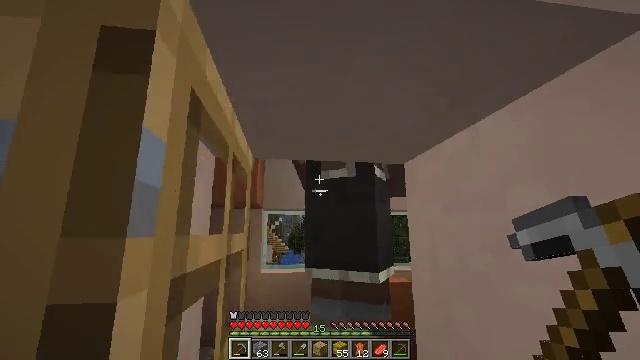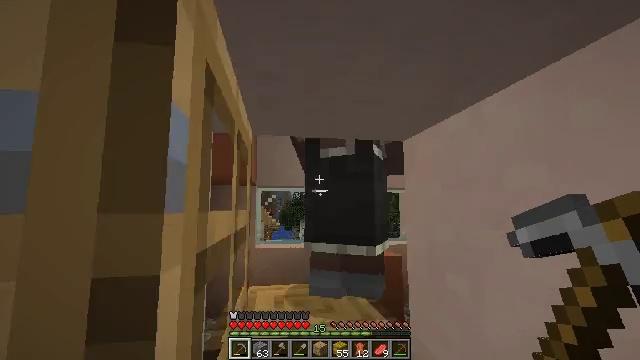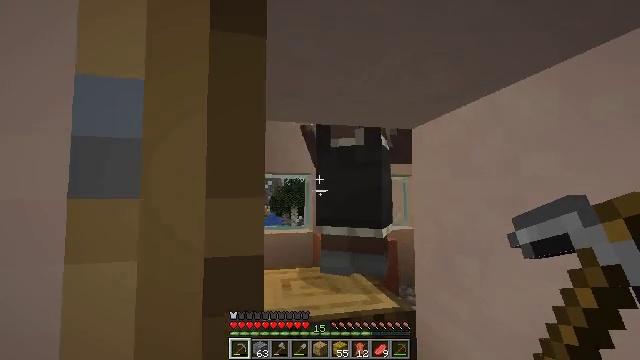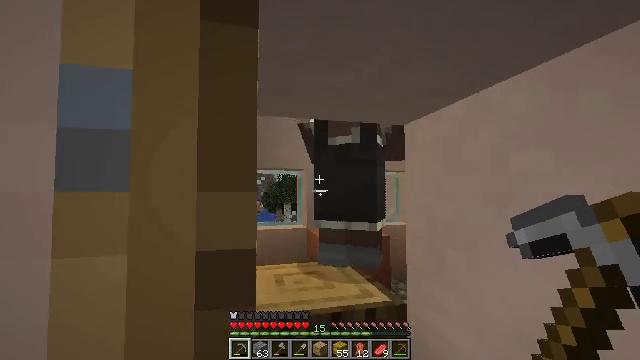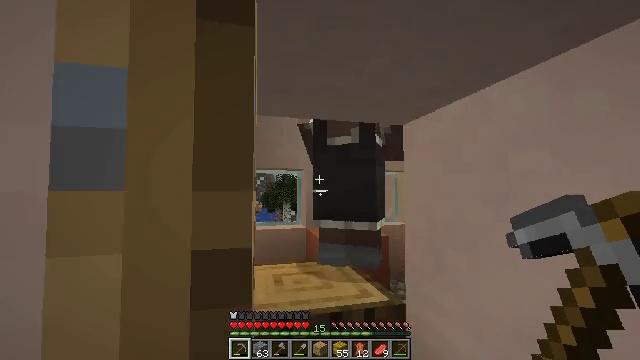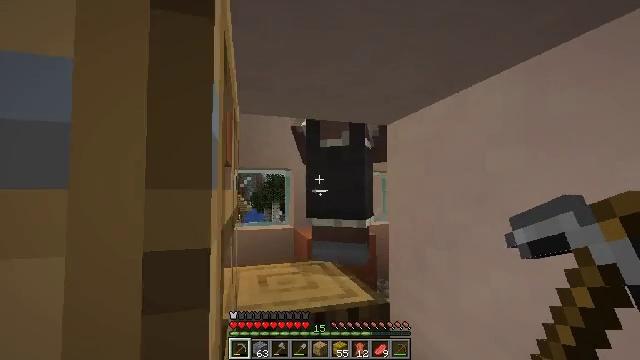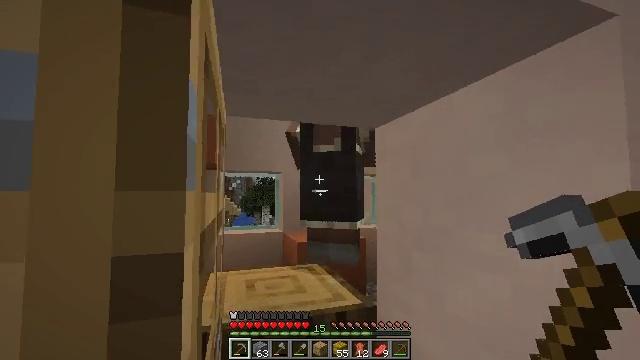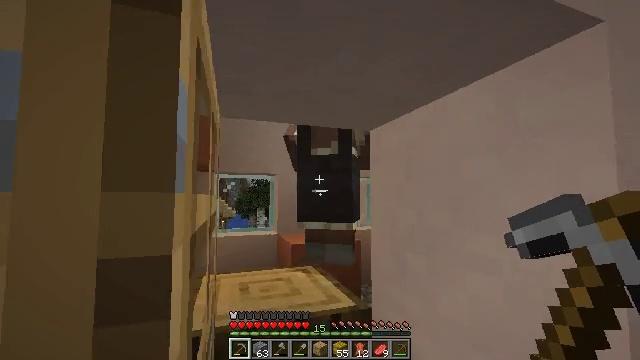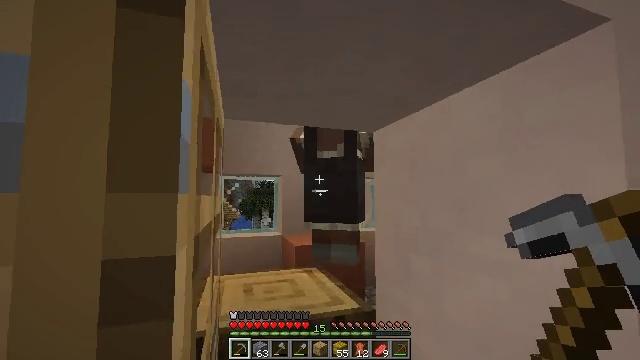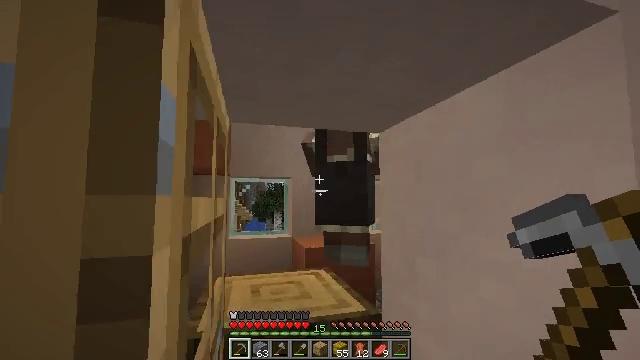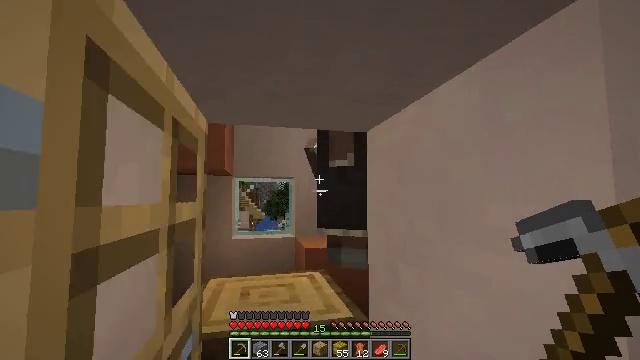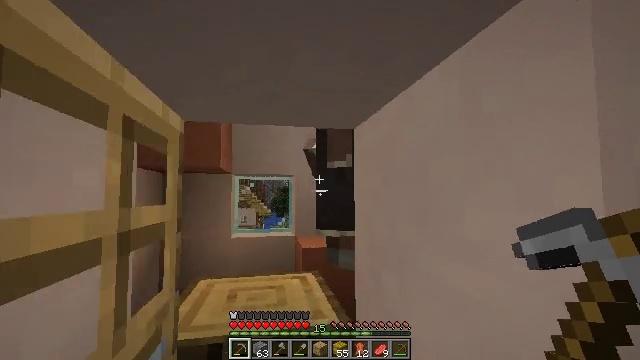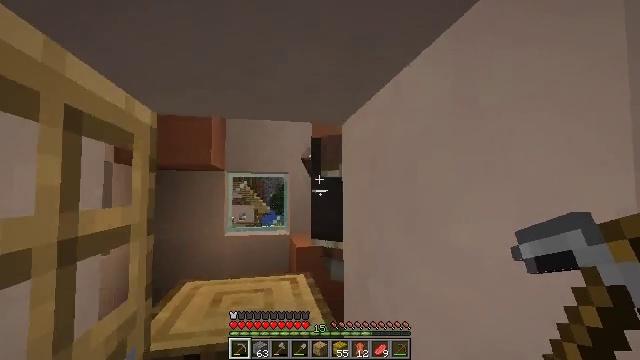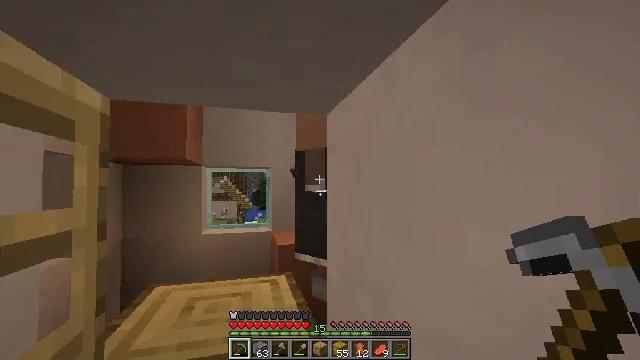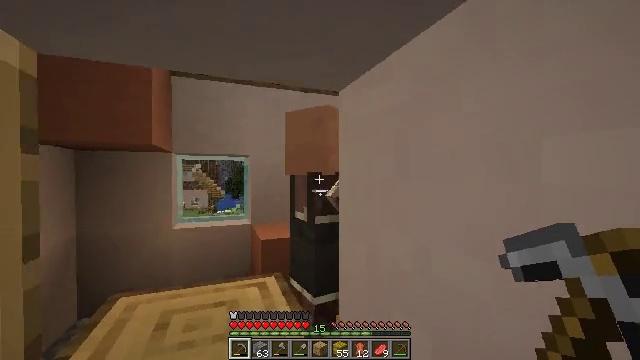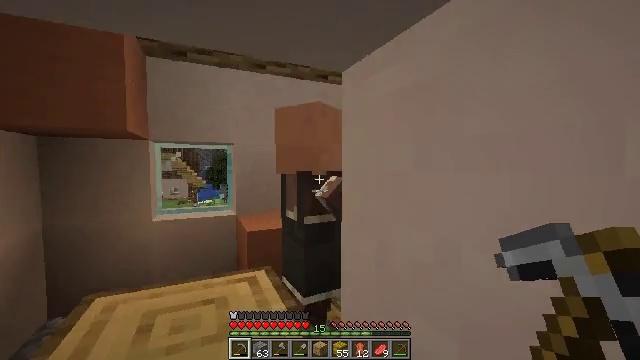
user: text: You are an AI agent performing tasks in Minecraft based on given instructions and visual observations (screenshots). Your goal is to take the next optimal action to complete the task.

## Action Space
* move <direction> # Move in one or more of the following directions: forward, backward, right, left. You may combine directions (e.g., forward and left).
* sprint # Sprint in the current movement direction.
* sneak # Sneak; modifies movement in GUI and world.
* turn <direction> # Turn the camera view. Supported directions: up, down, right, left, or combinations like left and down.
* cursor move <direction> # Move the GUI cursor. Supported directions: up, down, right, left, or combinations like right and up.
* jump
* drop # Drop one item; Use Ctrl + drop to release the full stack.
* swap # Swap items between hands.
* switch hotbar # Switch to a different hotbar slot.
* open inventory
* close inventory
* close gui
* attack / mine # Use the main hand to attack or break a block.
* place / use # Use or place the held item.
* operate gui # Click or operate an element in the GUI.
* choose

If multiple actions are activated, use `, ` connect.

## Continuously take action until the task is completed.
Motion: motion action
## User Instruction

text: Use black terracotta to craft black glazed terracotta.
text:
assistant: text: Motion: move forward and move left, turn right and down
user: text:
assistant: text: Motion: move forward, turn right and down
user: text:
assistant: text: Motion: move forward, turn right
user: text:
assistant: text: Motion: move forward
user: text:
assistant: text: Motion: turn right
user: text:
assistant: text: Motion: turn right
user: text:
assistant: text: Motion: turn right
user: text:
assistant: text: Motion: no_op
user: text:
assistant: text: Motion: move right, turn left
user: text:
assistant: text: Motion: move forward and move right, turn left
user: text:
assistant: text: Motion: move forward and move right, turn left
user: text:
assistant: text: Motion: move forward and move right
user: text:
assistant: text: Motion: move forward and move left, turn right and down
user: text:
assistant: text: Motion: move forward and move left, turn right and down
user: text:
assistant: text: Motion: move forward and move left, turn right and down
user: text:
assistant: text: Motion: move forward and move left, turn right and down
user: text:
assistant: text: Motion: move forward and move left, turn right and down
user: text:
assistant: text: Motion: move forward and move left, turn right and down
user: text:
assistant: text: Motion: move forward and move left, turn right
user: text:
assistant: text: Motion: move forward and move left, turn right
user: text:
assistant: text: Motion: no_op
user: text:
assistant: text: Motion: no_op
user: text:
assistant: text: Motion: no_op
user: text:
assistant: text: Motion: no_op
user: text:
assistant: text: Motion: no_op
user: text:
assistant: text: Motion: move left
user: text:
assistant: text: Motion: move left
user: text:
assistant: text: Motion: move left, turn right
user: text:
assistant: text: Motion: move left, turn right
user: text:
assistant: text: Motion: move left